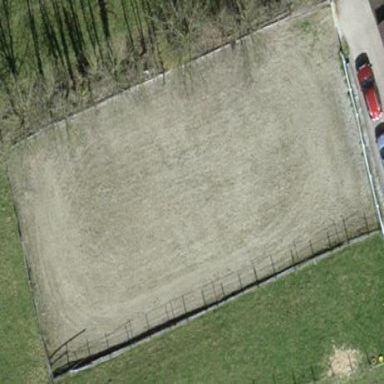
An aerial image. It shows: Equestrian pitch with sand surface.